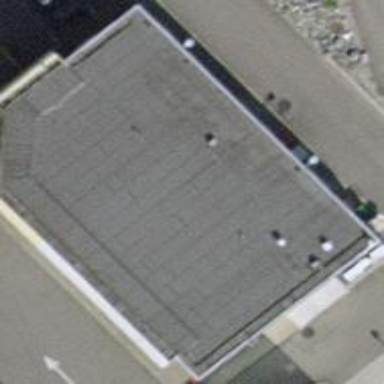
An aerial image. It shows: Retail building with flat roof.